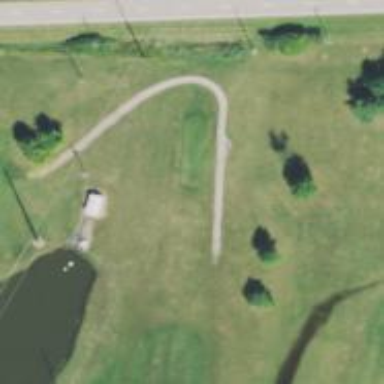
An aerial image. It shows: Service road used as golf cart path.